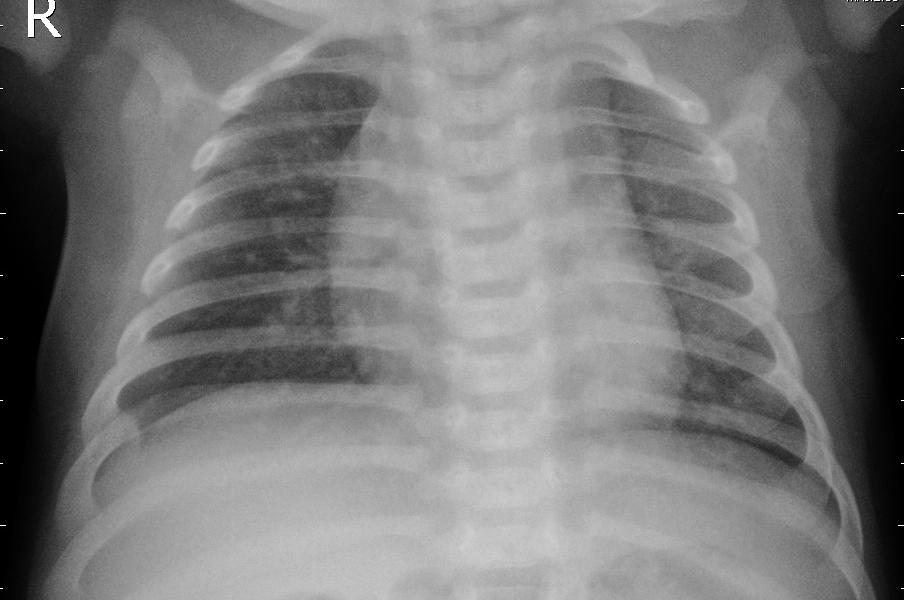
Diagnosis: PNEUMONIA